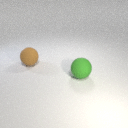
large brown rubber sphere to the left of large green rubber sphere